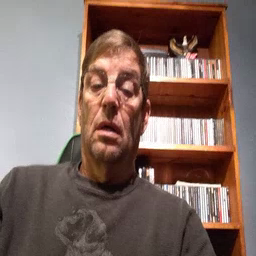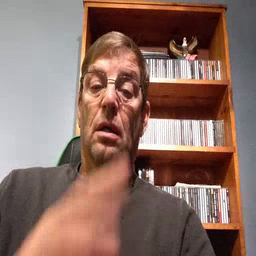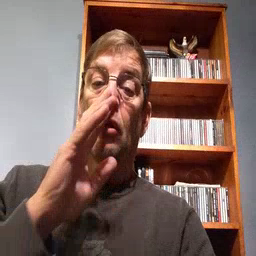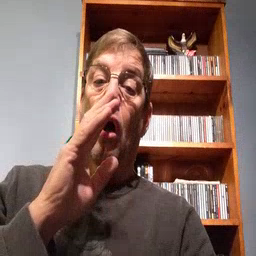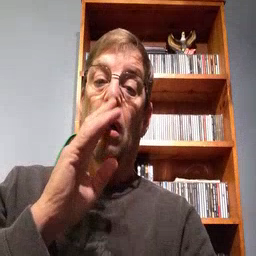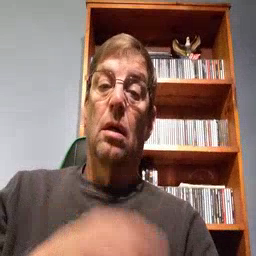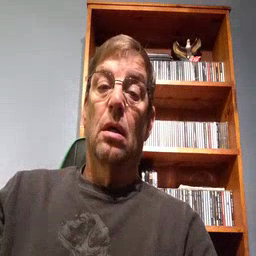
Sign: talk